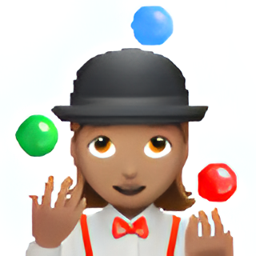
Name: woman juggling type 4
Emoji: 🤹🏽‍♀️
Group: People & Body
Sub-group: person-sport